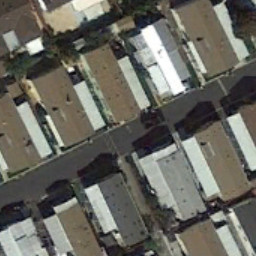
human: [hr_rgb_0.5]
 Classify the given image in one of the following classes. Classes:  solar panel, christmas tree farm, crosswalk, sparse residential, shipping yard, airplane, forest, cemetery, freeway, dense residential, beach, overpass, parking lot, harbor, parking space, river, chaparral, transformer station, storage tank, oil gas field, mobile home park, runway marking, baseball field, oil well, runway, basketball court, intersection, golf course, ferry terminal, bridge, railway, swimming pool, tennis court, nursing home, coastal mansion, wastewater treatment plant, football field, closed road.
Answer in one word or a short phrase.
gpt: mobile home park